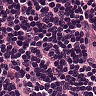
Metastatic tissue present: no